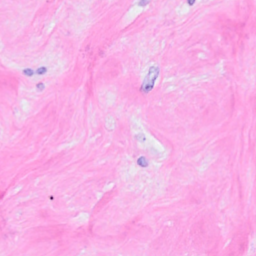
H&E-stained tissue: Breast